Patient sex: M
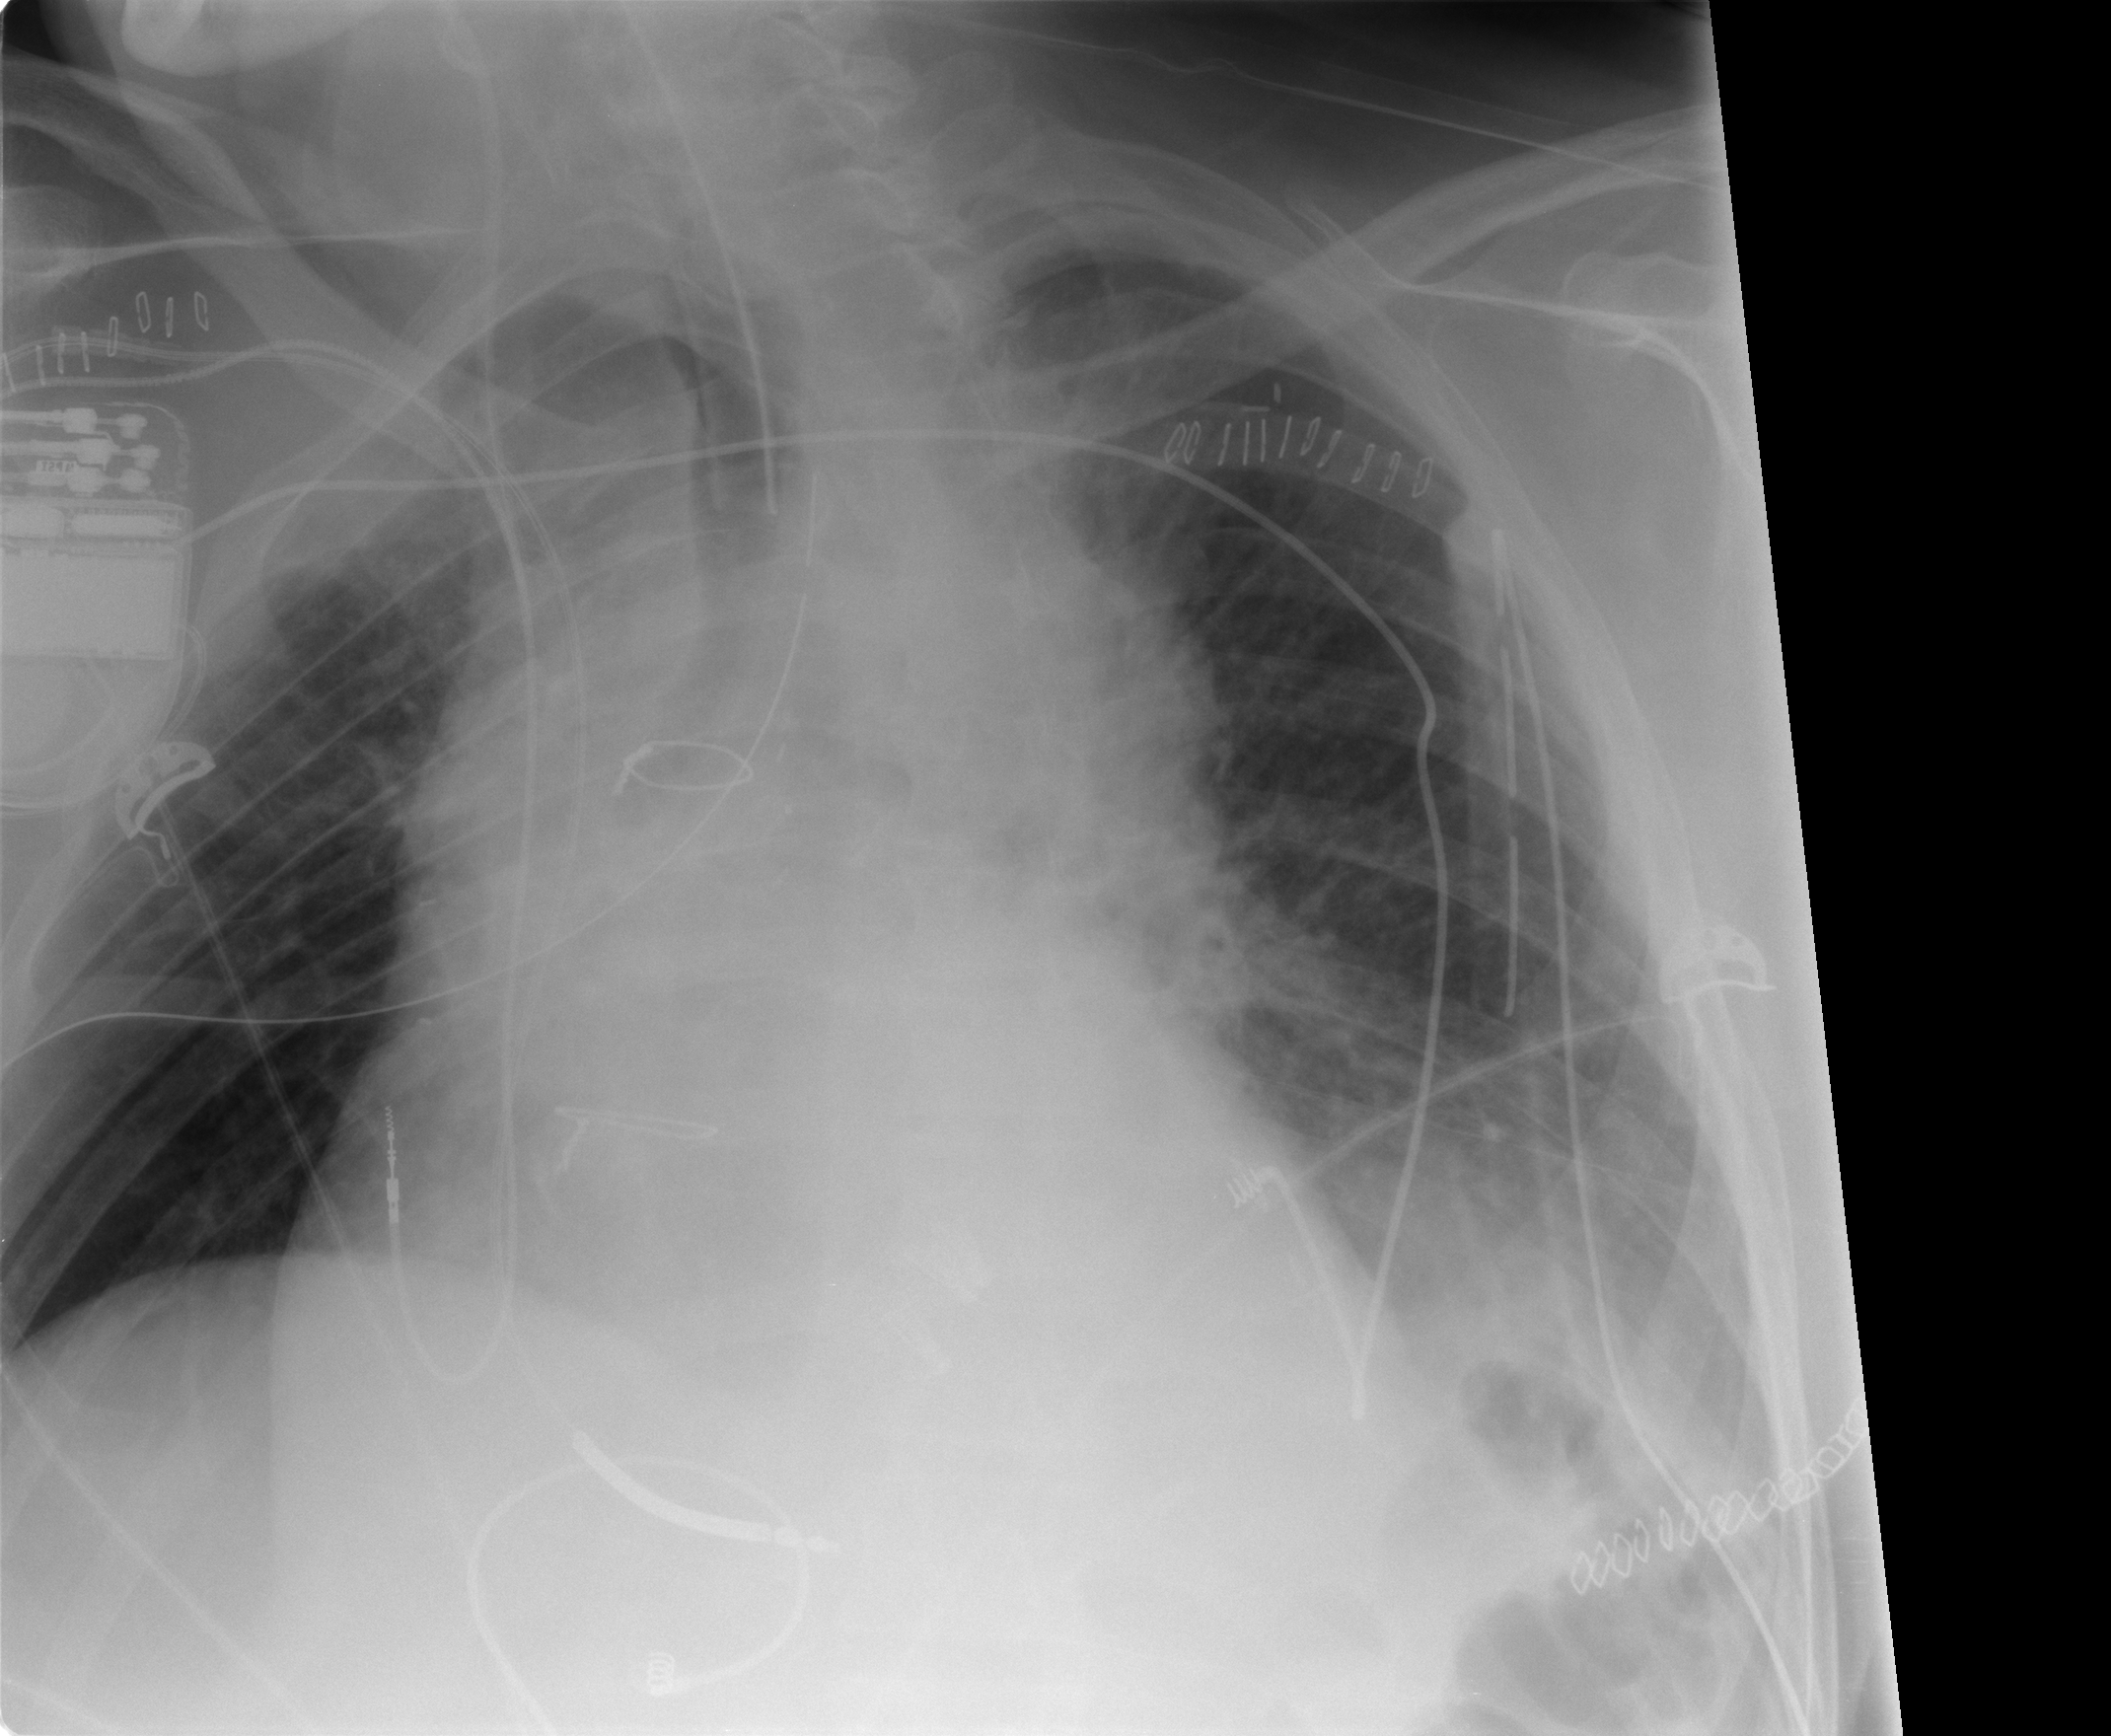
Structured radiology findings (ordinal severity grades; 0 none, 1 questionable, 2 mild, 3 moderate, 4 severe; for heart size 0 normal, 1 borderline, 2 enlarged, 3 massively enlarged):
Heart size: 2
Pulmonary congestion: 2
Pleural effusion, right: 2
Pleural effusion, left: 2
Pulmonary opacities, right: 0
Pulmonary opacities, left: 2
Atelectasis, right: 0
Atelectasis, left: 2